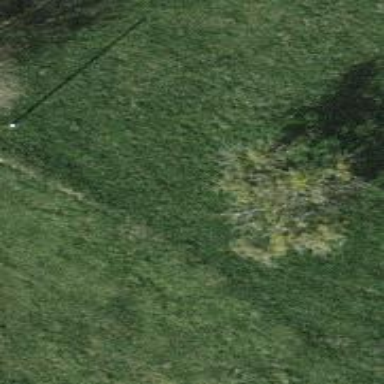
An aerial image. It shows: Row of trees in natural setting.